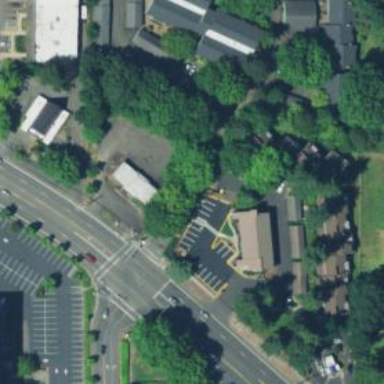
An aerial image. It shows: Parking space.